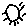
Label: sun